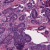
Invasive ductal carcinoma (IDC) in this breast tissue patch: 1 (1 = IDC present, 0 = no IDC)